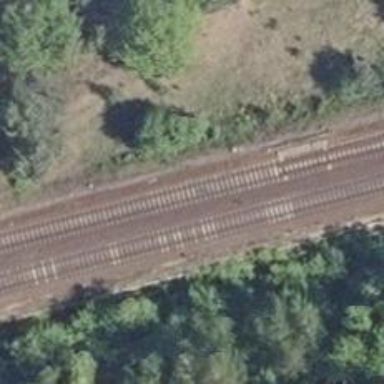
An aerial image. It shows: Railway signal.